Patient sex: M
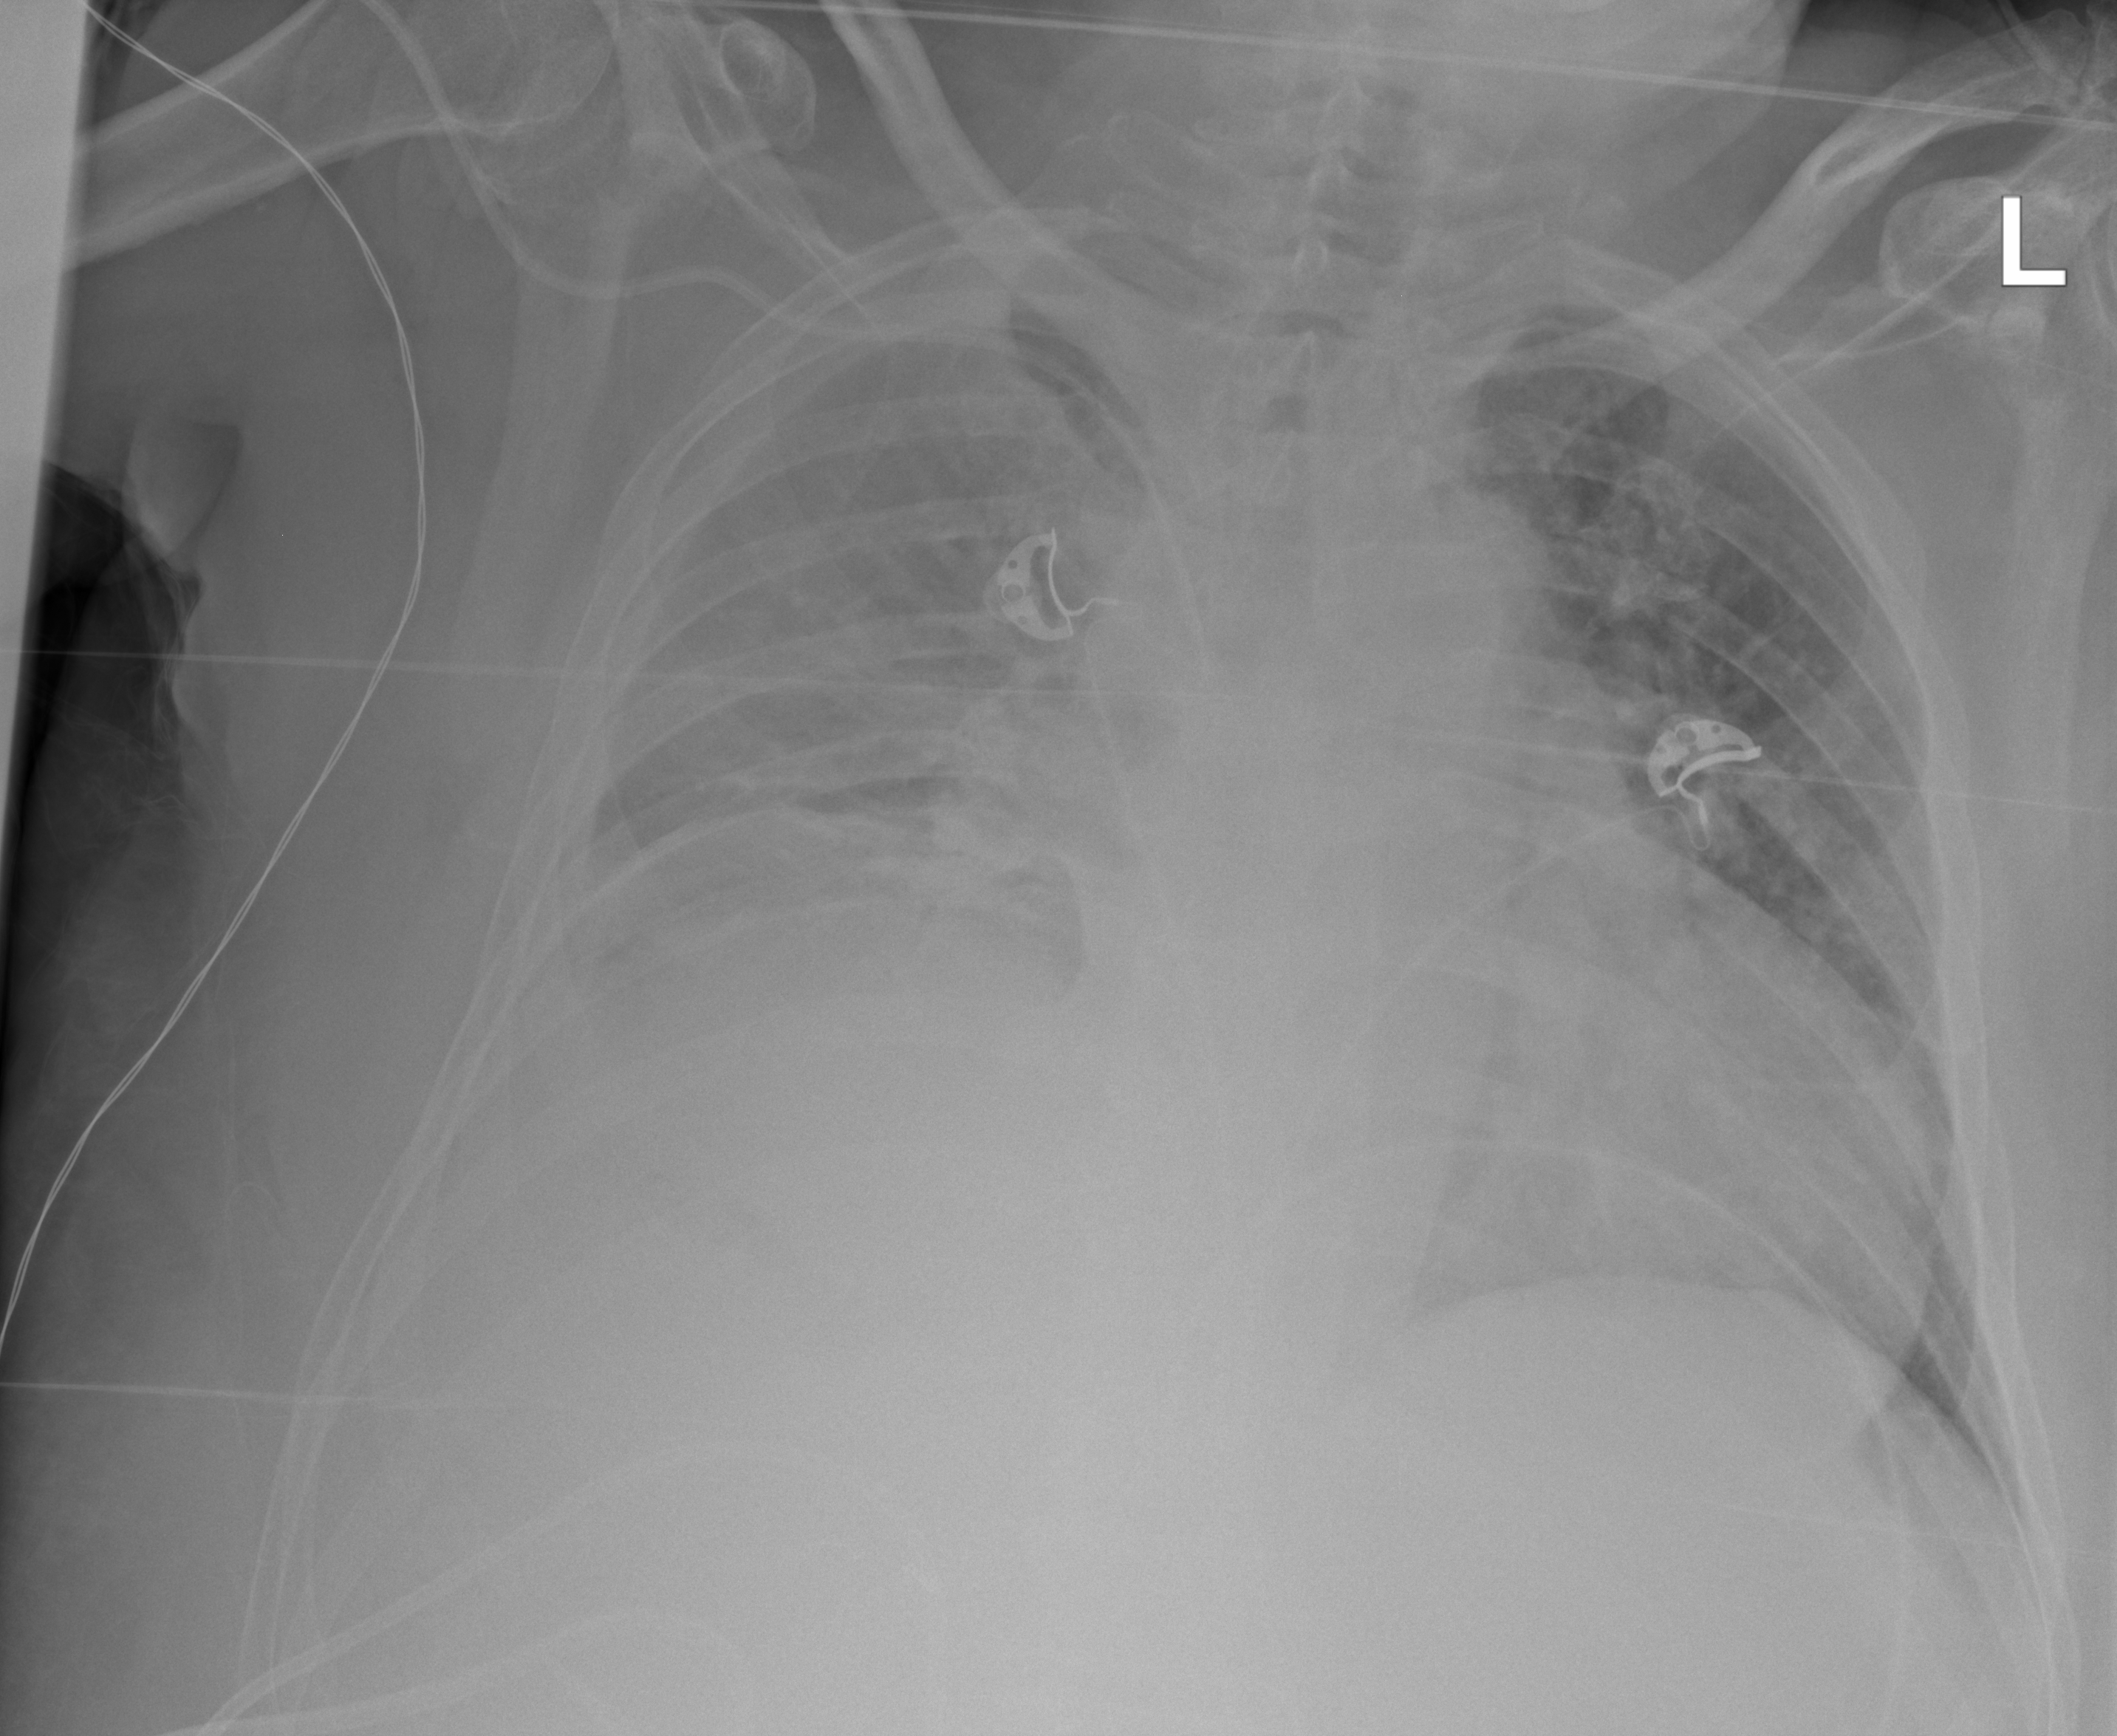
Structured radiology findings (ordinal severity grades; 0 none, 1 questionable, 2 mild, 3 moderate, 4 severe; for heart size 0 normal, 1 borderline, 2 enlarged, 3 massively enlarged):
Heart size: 2
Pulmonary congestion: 2
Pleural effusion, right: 2
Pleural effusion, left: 0
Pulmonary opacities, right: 0
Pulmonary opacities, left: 0
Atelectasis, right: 2
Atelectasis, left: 0